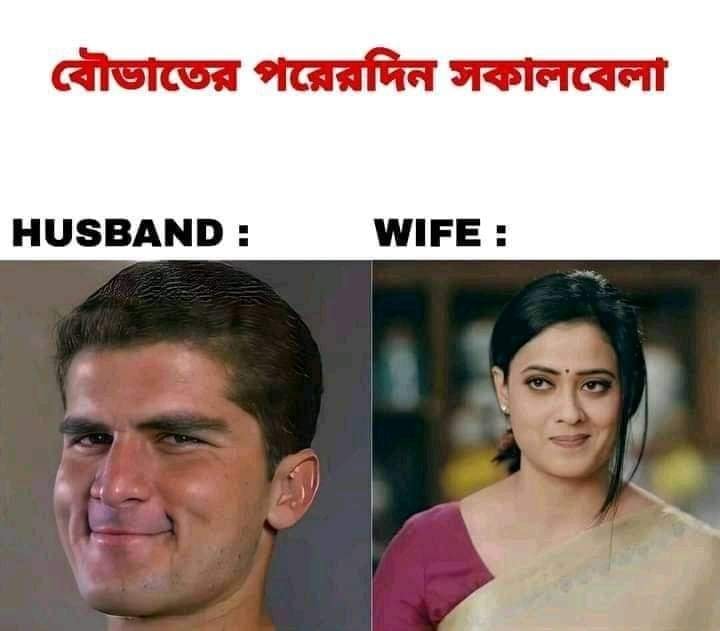
Caption: বৌভাতের পরেরদিন সকালবেলা   HUSBAND :   WIFE :
Label: non-hate